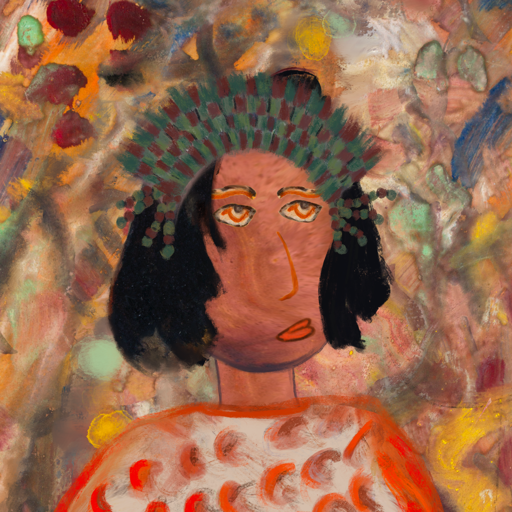
Background: Mother_And_Son_Mother, Head And Neck Side: Mother_And_Son_Mother, Face Side: Experience, Bust: Rupkatha, Hair Side: Mosgoul, Head Accessory: After_Raid_Crown, Second Necklace: Blank, Necklace: Blank, Baby: Blank